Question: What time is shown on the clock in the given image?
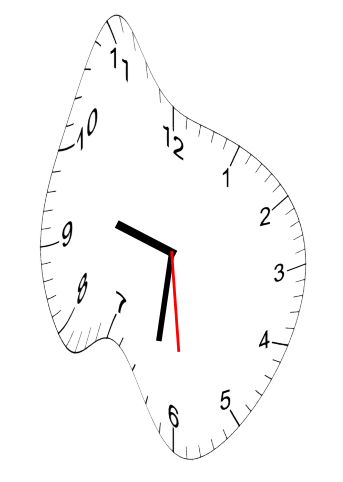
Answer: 09:31:29